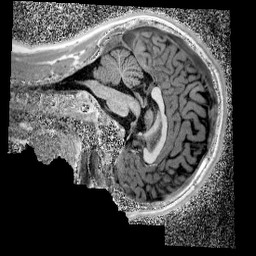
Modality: UNIT1_denoised
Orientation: sagittal
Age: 11
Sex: male
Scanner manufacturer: siemens
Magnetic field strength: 3 T
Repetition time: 4 s
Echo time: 0.00299 s